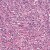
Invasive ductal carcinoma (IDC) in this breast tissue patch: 1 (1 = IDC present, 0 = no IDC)